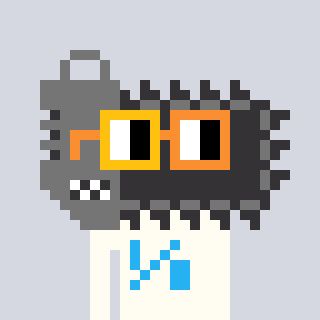
a pixel art character with square yellow and orange glasses, a chainsaw-shaped head and a grayscale-colored body on a cool background